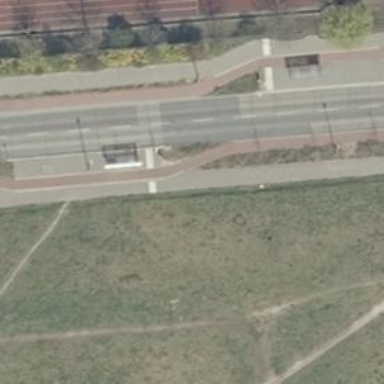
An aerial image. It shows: Sidewalk along the footway.